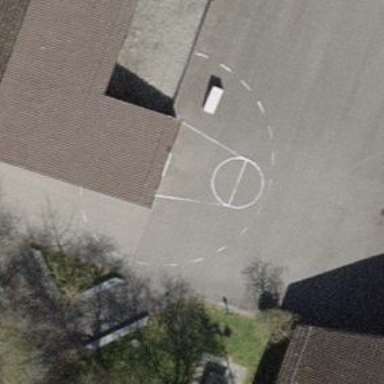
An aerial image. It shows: Basketball court with asphalt surface.